Question: I have a database called with one table named cc_devices it's up and tested in my wamp server, i want to pass an array to a json object and store all the data in that json page, but i'm only getting one value. this a a picture of my database after everything is done

'''
//insert into a databse
function submit_Device () {
//var request = Ti.Network.createHTTPClient();
var request = Ti.Network.createHTTPClient({
onload: function(e){
Ti.API.debug(this.responseXML);
//alert('The connection was successful!');
},
onerror: function(e){
Ti.API.debug(e.error);
alert('There was an error during submission.');
},
timeout:5000,
autoEncodeUrl:false,
});
request.open("POST","http://192.168.34.53/insertuser.php");
var params = ({"id": "4", "user": "Tony Montana" , "device": "Galaxy s2" , "project": "ABA" , "date": "7/1/2013" , "hour": "4:14 pm" , "used": "True"});
request.send(params);
alert('Device Summited');
};
'''
'''
<?php
$username="root";
$password="somepass";
$database="somedb";
mysql_connect('localhost',$username,$password);
@mysql_select_db($database) or die( "Unable to select database");
$user = $_POST['user'];
$query="INSERT INTO somedb.cc_devices (user) VALUES ('" . $user . "')";
mysql_query($query);
mysql_close();
?>
'''
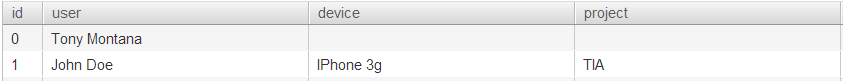
Answer: I think i got it this is my database now after everything is done

'''
//insert into a databse
function submit_Device () {
//var request = Ti.Network.createHTTPClient();
var request = Ti.Network.createHTTPClient({
onload: function(e){
Ti.API.debug(this.responseXML);
//alert('The connection was successful!');
},
onerror: function(e){
Ti.API.debug(e.error);
alert('There was an error during submission.');
},
timeout:5000,
autoEncodeUrl:false,
});
request.open("POST","http://192.168.34.53/insertuser.php");
var params = ({"id": "0" ,"user": "Tony Montana" , "device": "Galaxy s2" , "project": "ABA" , "date": getDate() , "hour": getTime() , "used": "true"});
//insert into mobilemanager.cc_devices values (0,"Mario Galvan", "IPhone 3g", "ITexico", "2013-08-01", "3:52:52", "true")
request.send(params);
alert('Device Summited');
};
'''
'''
<?php
$username="root";
$password="somepass";
$database="somedb";
mysql_connect('localhost',$username,$password);
@mysql_select_db($database) or die( "Unable to select database");
$user = $_POST['user'];
$device = $_POST['device'];
$project = $_POST['project'];
$date = $_POST['date'];
$hour = $_POST['hour'];
$used = $_POST['used'];
$query="INSERT INTO somedb.cc_devices (user,device,project,date,hour,used) VALUES ('$user', '$device',
'$project', '$date','$hour', '$used')";
mysql_query($query);
mysql_close();
?>
'''